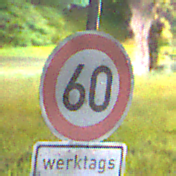
Verkehrszeichen: Geschwindigkeit60
Zusatzzeichen unten: ZeitangabenMitBeschraenkungAufWochentage7
Umgebung: Outdoor, Suburban
Tageszeit: Night
Wetter: PartlyCloudy
Licht: Artificial
Jahreszeit: NotSpecified
Kontrast: HighContrast